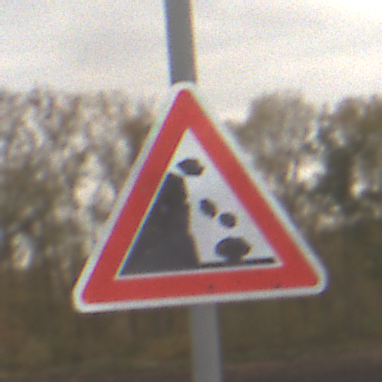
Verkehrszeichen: SteinschlagLinks
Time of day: MorningAfternoon
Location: Outdoor (Nature)
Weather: Overcast
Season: NotSpecified
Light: Natural